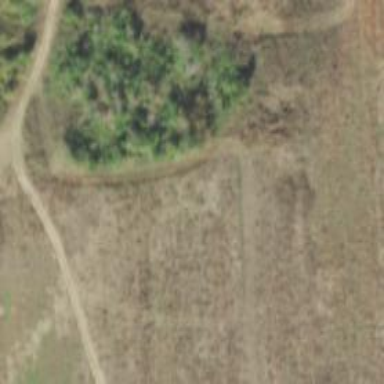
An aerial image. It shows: Patch of scrub vegetation.